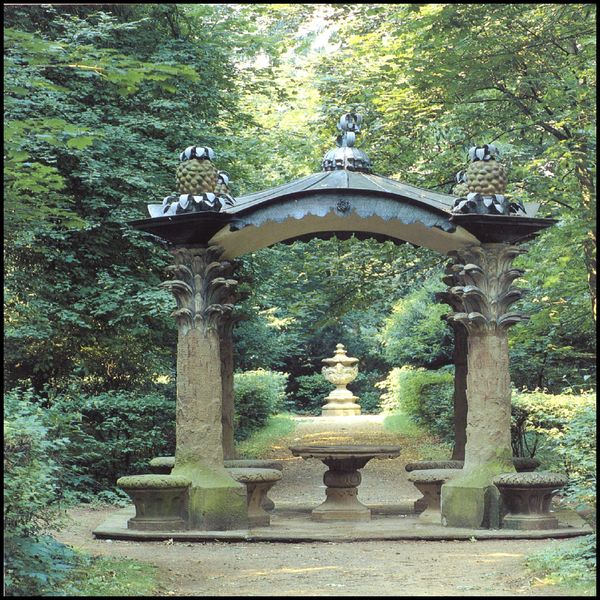
Titel: Orientalischer Pavillon
Künstler: Ferdinand Tietz
Standort: Würzburg, Schloßgarten Veitshöchheim (EU - D - B)
Schlagwörter: blätter, bäume, grün, sand, sitzen, stühle, säulen, tisch, dach, gras, park, weg, stein, natur, büsche, wald, früchte, garten, sitze, bogen, rast, hocker, verzierung, metall, granit, exotisch, tor, loggia, lichtung, kapitell, sandstein, blattwerk, baldachin, palmen, pavillion, pagode, schrein, laube, ananas, gartenhaus, erholung, lustgarten, pergola, pavilion, annanas, bemoost, bänge, steinbänke, anannas, mosig